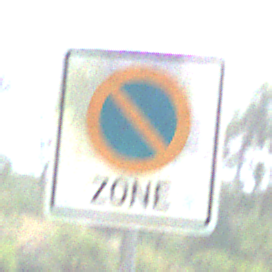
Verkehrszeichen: BeginnEingeschraenktesHalteverbotZone
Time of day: Midday
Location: Outdoor (Nature)
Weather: PartlyCloudy
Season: NotSpecified
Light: Natural